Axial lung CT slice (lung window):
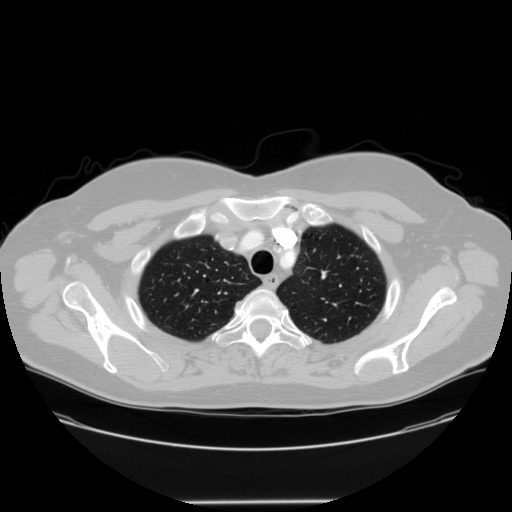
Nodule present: no